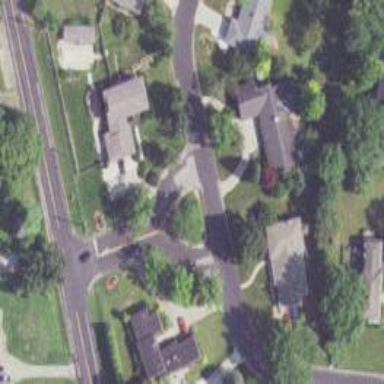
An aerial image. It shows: Residential road.